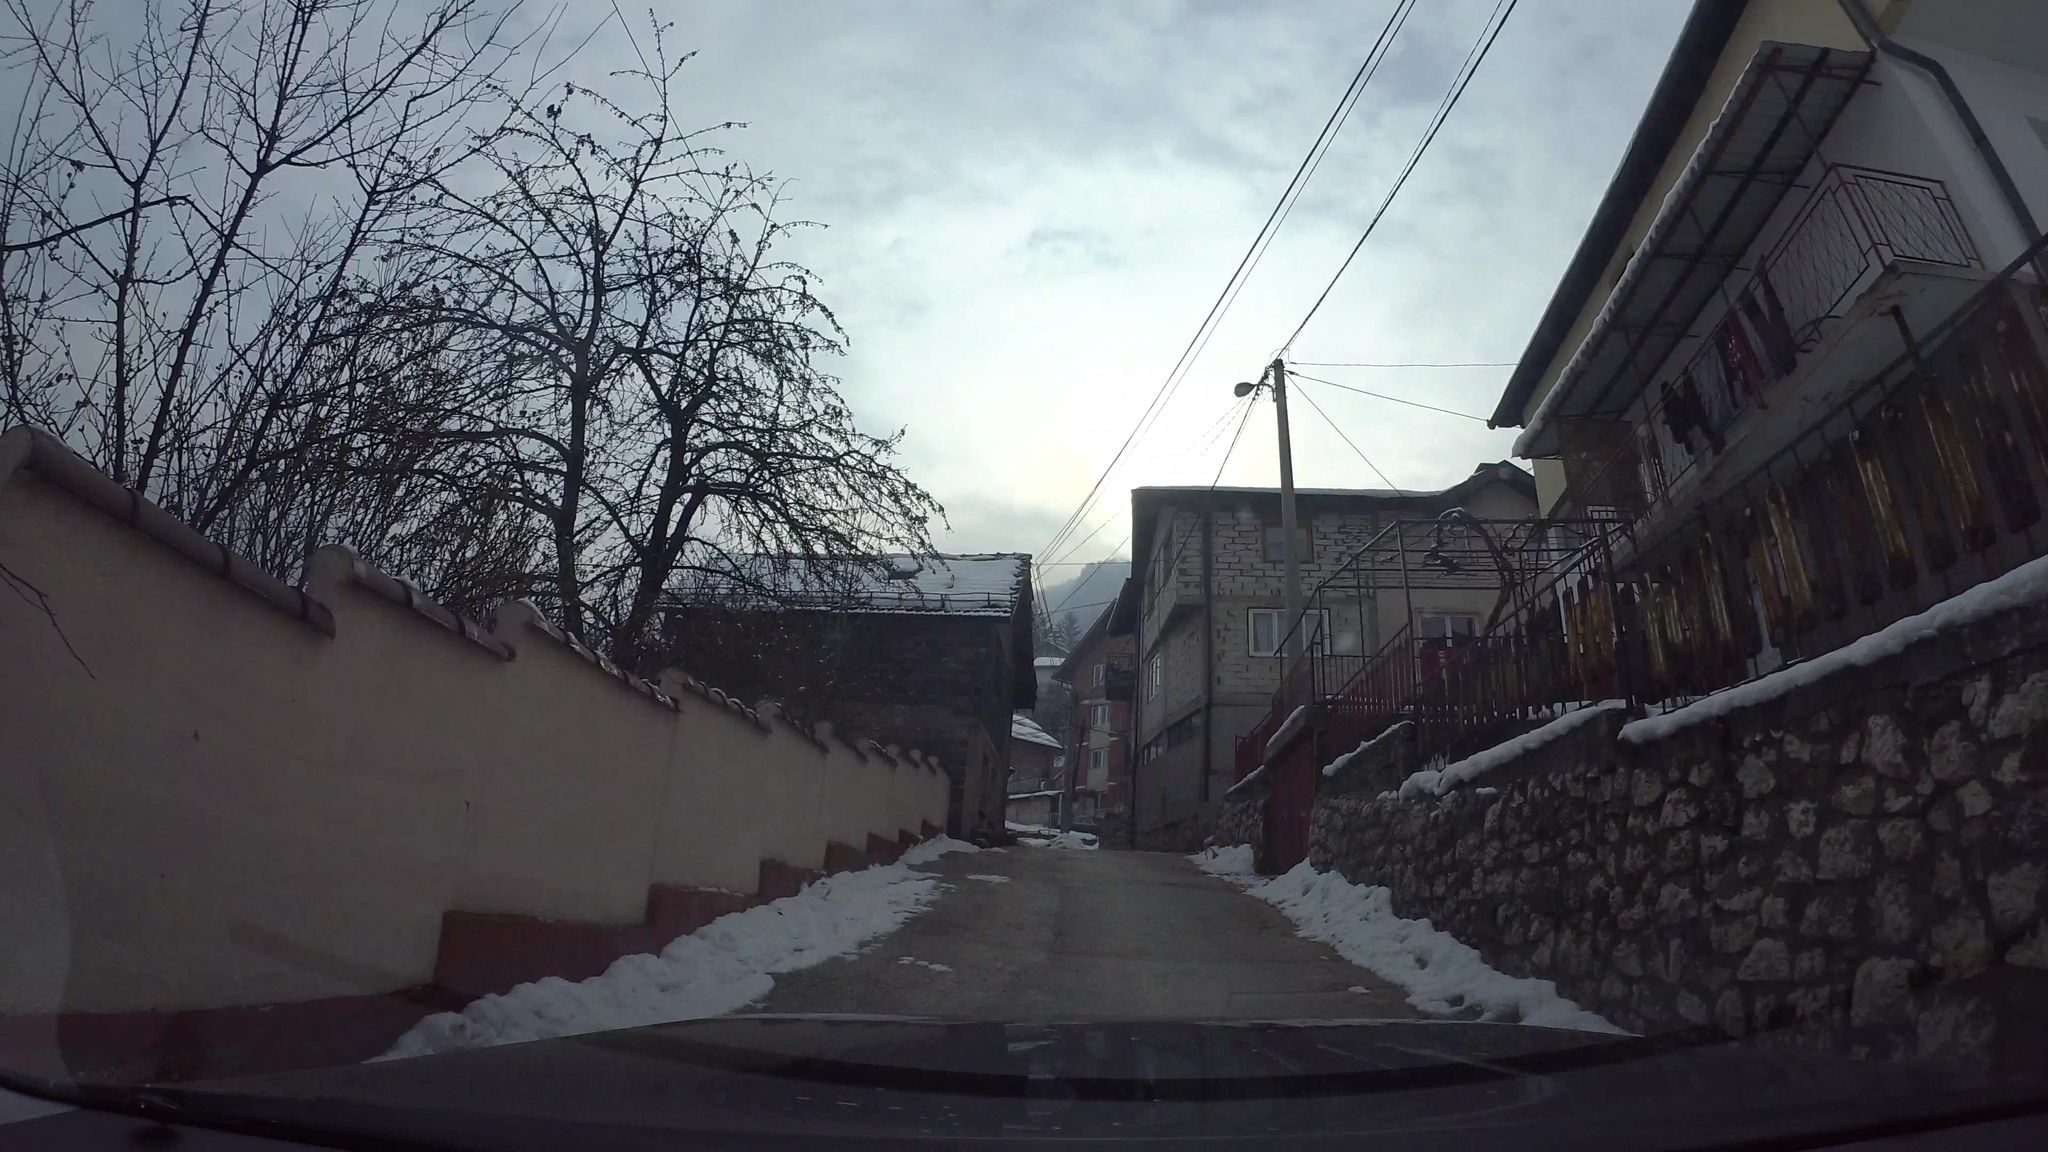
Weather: snowy
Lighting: dusk/dawn
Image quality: good
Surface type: driving surface
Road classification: steps, living_street
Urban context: urban centre
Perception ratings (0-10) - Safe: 1.73, Lively: 4.52, Beautiful: 3.73, Boring: 7.88, Depressing: 6.65, Wealthy: 3.94